Question: I'm plotting a histogram in 'gnuplot' and the bars end up covering the tics in the x axis, like so:

Is there any way to prevent this?
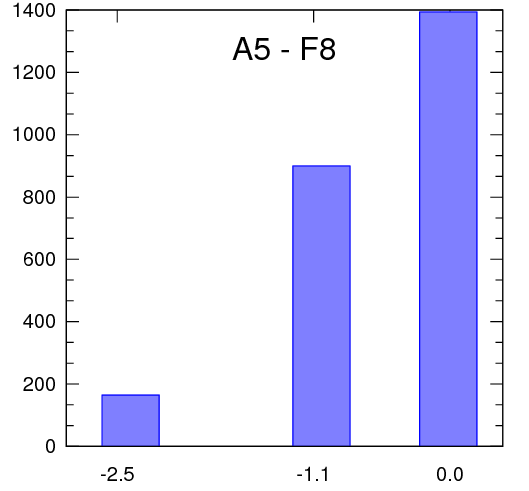
Answer: I don't know for sure if this will work or not, but you can try this:
'''
set grid noxtics noytics noztics front
'''
From reading the documentation, it looks like that will push the tics to the top of the stack of objects when plotting (i.e. they'll get plotted after the bars making them visible ). Another option is to use transparency in your fillstyle, but that may not work depending on your terminal (and it may not be desirable).